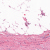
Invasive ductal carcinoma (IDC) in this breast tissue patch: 0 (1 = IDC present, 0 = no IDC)